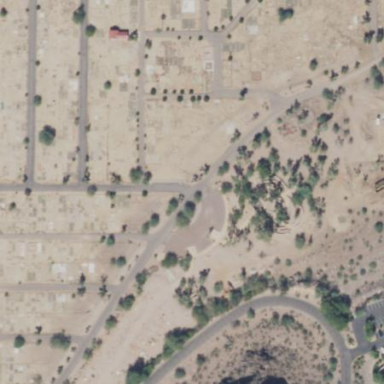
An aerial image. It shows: Cemetery.